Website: crate-barrel
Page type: account-selection
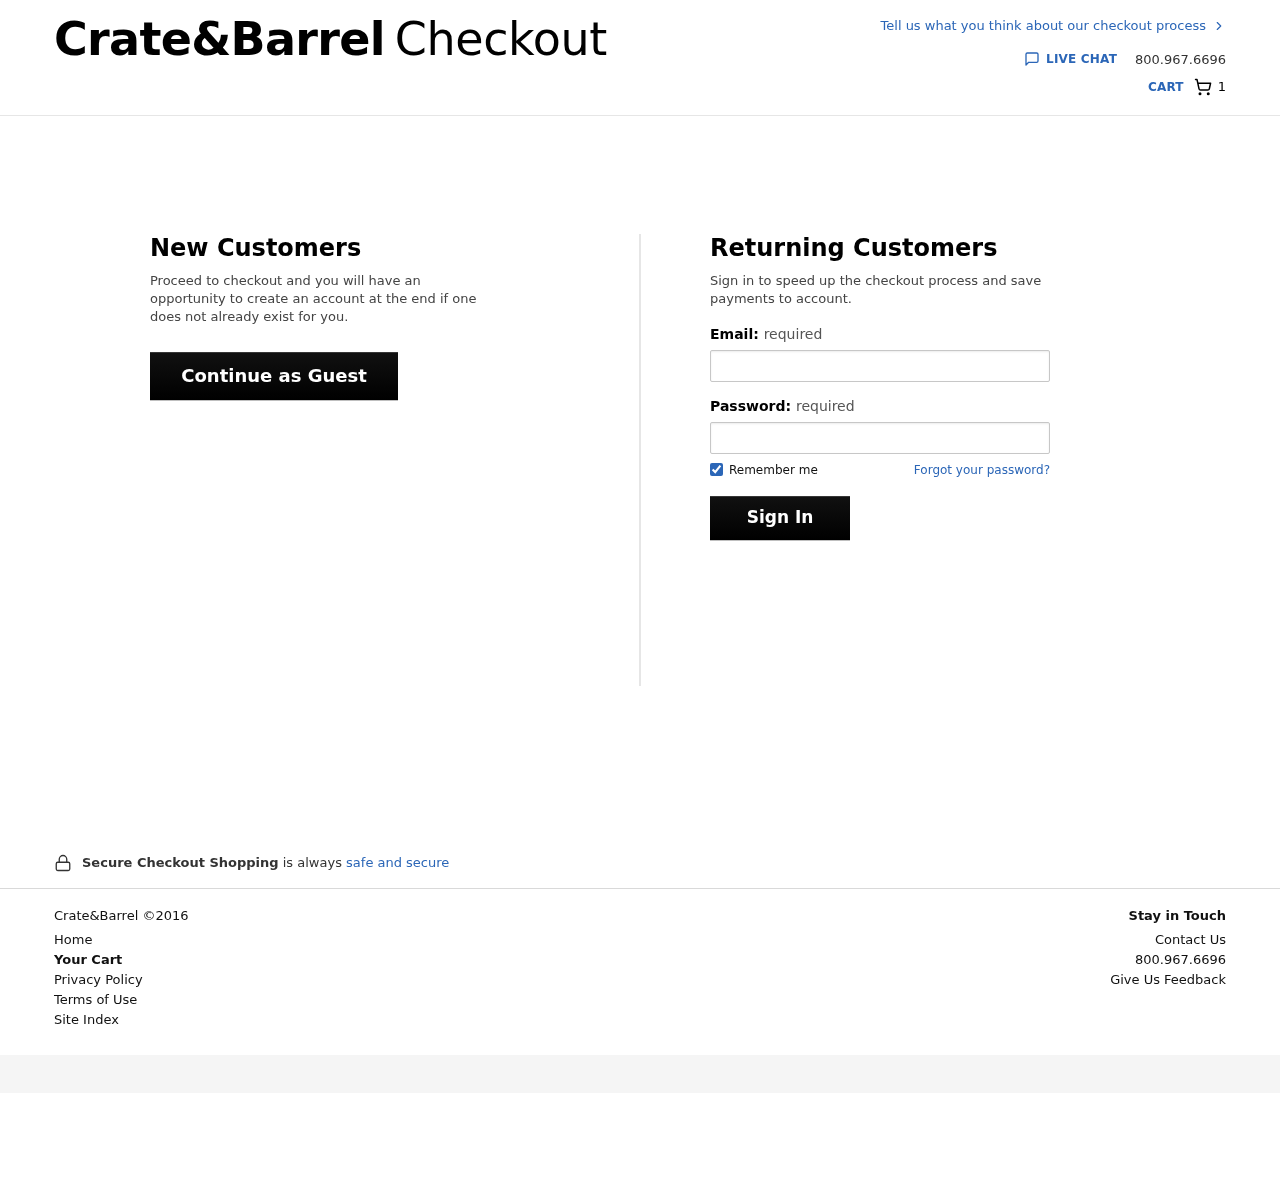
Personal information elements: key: PII_EMAIL
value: briana_todd@gmail.com
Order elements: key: ORDER_NUM_ITEMS
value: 1